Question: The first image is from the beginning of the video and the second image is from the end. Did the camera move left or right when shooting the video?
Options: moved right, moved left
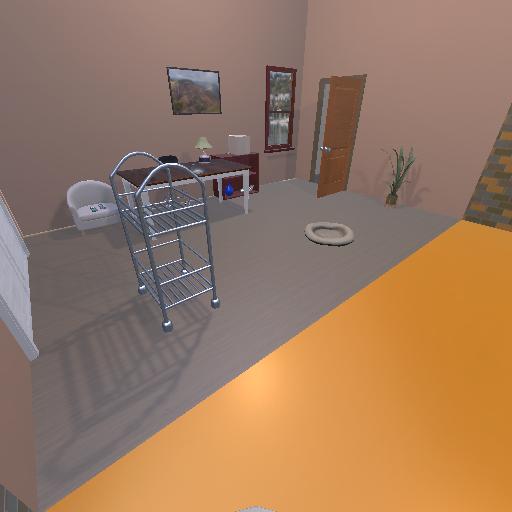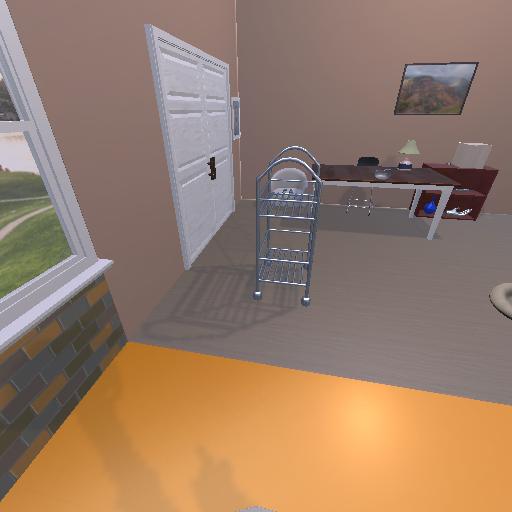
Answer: moved right